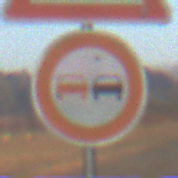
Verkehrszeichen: Ueberholverbot
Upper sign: SchneeOderEisglaette
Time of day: Dawn
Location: Outdoor (Nature)
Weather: Clear
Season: NotSpecified
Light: Natural